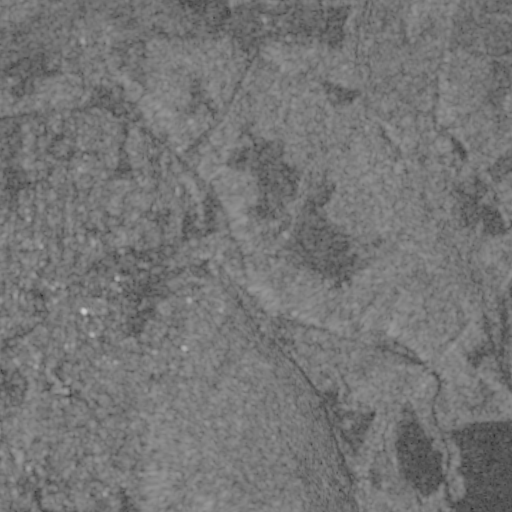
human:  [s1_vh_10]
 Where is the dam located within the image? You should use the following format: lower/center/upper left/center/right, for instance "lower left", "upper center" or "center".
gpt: The dam is located in the lower left of the image.
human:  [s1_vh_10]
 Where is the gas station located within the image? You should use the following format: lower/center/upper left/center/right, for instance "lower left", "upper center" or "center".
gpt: The gas station is located in the center left of the image.
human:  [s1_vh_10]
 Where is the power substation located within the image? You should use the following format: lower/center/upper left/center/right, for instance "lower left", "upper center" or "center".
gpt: The power substation is located in the center left of the image.
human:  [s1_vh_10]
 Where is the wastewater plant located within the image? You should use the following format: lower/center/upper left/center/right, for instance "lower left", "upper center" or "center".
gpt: The wastewater plant is located in the center of the image.
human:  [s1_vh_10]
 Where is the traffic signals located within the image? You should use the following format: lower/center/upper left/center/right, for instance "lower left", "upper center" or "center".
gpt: The traffic signals is located in the center left of the image.
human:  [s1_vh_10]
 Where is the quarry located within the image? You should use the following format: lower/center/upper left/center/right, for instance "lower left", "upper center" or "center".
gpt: There is no quarry in the image.

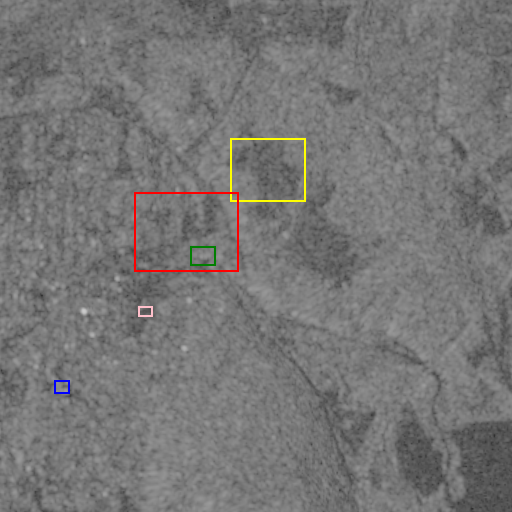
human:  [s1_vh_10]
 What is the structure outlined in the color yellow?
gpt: The structure outlined in yellow is a crop field.
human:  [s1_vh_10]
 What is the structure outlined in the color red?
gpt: The structure outlined in red is a park.
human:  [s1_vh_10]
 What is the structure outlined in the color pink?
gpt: The structure outlined in pink is a parking lot.
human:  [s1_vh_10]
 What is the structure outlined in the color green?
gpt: The structure outlined in green is a wastewater plant.
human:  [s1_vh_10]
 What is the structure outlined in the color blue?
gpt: The structure outlined in blue is a building.
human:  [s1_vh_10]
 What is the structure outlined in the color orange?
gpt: There is no orange outline.